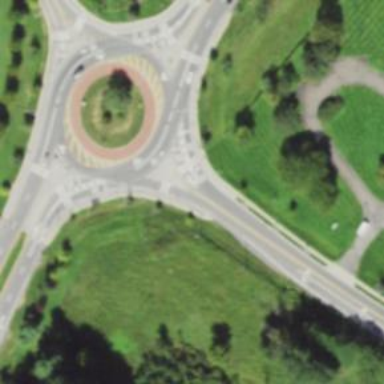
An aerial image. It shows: Primary highway with roundabout junction. The road is expressway.